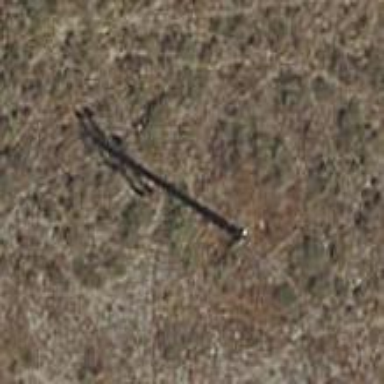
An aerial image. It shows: Lattice structure tower.